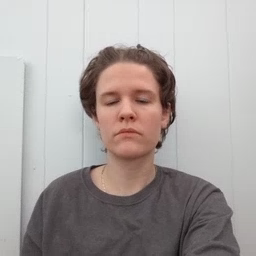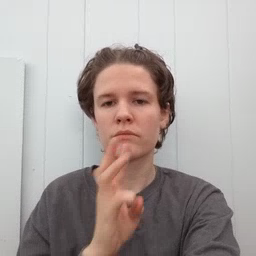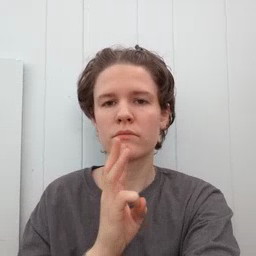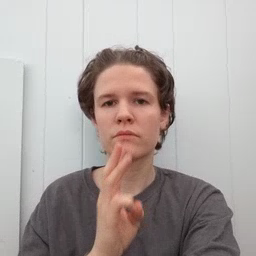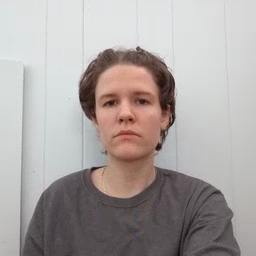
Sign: water